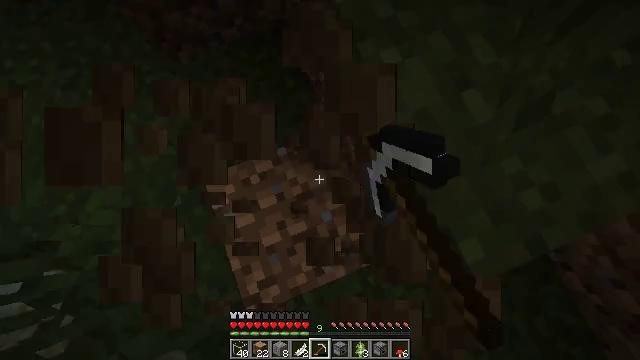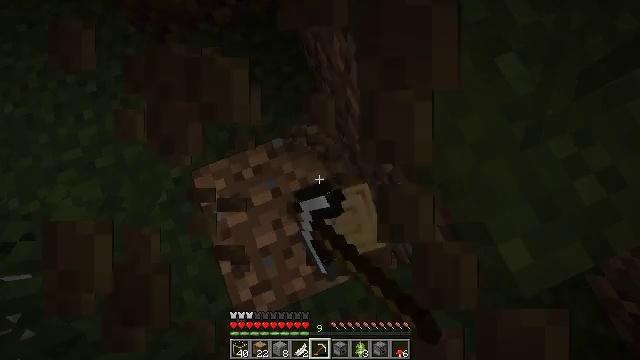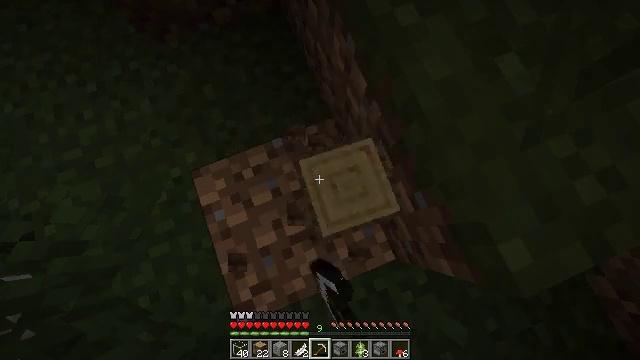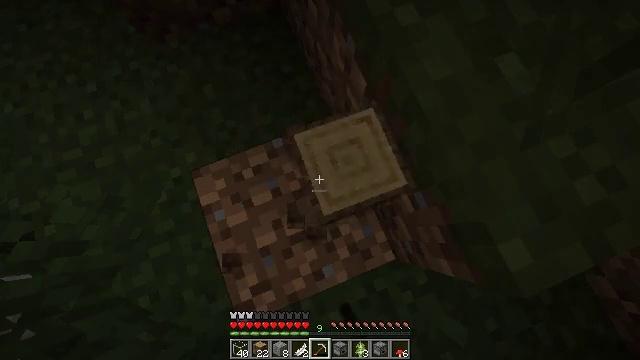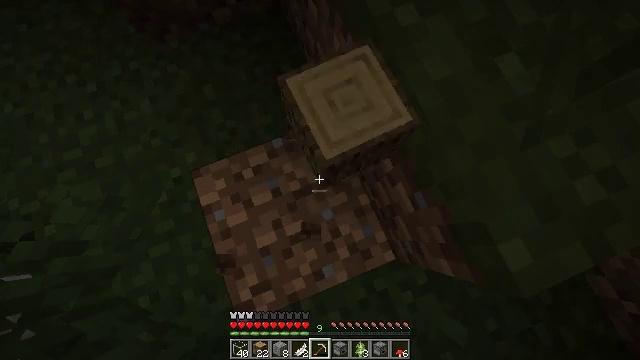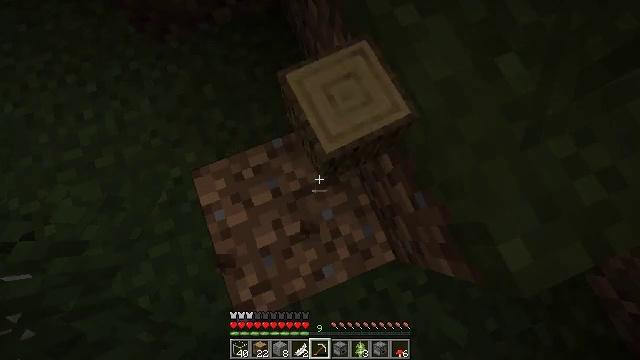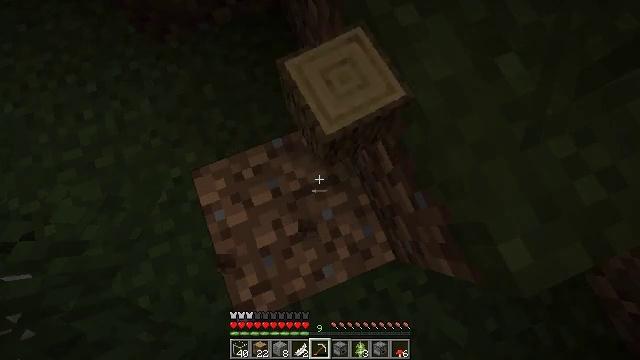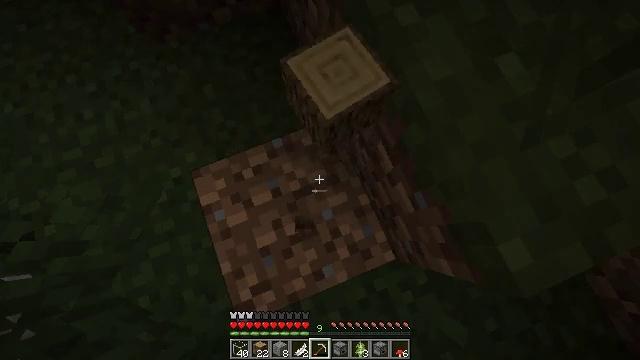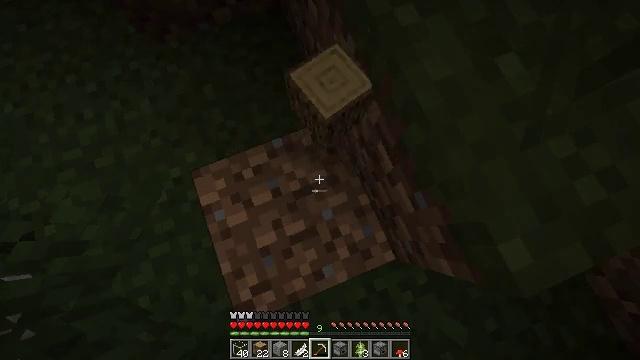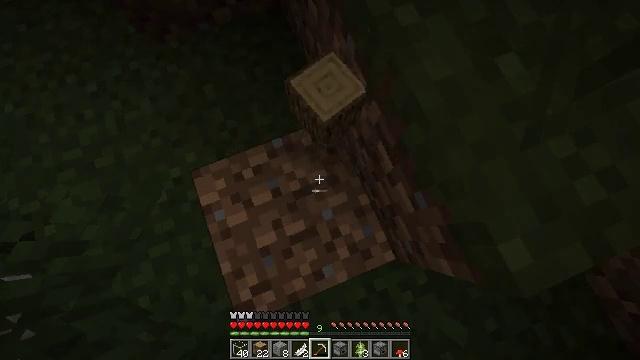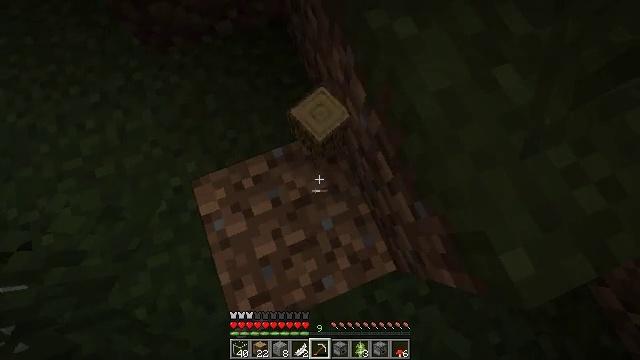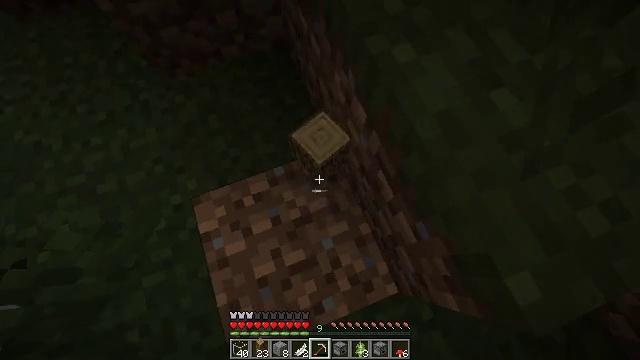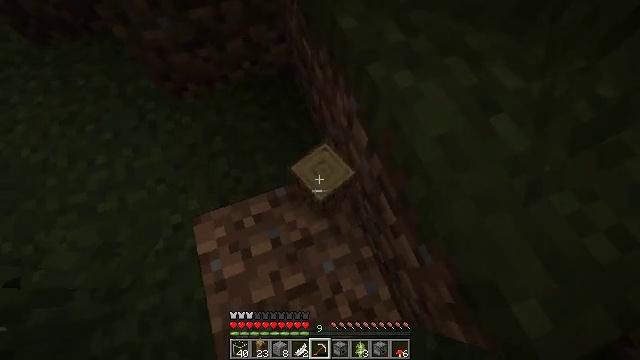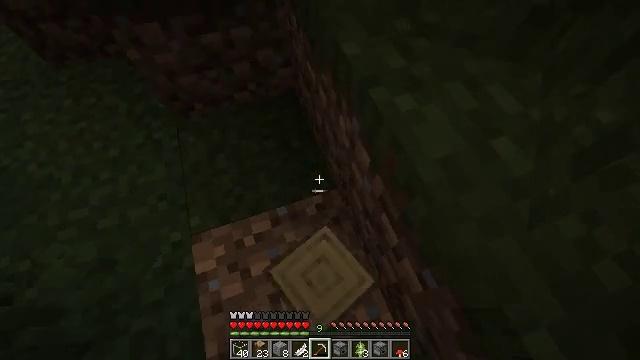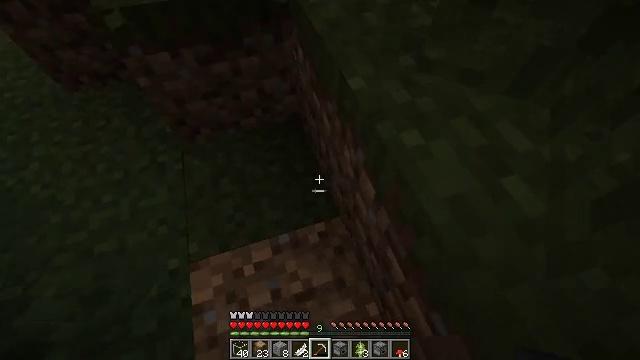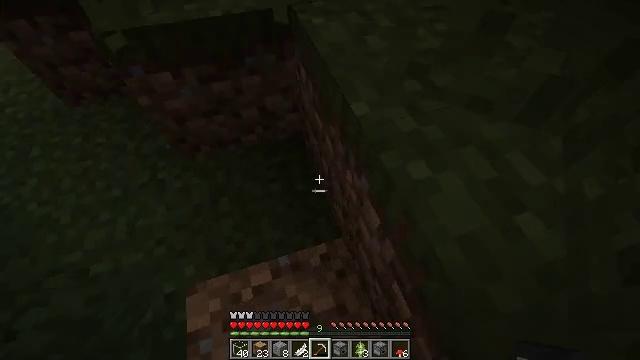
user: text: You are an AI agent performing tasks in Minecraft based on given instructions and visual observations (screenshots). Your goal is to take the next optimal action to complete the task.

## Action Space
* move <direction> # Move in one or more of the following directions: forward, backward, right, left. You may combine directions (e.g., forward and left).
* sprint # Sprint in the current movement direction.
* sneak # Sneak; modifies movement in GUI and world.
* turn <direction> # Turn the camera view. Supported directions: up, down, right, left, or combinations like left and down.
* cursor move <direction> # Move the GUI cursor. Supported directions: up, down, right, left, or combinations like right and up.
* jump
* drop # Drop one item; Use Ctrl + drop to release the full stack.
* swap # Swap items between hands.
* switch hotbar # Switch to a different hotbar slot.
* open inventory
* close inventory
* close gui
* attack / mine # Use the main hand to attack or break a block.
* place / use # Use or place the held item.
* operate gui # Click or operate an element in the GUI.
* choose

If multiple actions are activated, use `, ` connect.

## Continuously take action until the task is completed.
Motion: motion action
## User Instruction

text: Mine granite stairs.
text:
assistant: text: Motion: attack / mine
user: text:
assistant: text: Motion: attack / mine
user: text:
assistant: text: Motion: no_op
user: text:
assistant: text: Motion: no_op
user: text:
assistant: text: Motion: no_op
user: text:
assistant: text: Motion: no_op
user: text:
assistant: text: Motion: no_op
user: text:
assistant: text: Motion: no_op
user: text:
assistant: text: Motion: no_op
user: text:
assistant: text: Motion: turn up
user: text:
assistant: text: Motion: turn up
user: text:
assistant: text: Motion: turn up
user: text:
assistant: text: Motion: turn left and up
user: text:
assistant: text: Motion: move forward, turn left and up
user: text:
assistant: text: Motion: move forward, turn up
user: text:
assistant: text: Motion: move forward
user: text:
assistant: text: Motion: move forward
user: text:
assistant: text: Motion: move forward
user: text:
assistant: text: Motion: turn right and up
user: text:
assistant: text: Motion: turn right and up
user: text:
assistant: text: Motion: no_op
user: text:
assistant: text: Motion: no_op
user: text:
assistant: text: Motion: turn right and up
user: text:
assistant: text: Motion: move forward, turn right and up
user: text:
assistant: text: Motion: move forward, turn right and up
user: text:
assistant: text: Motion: move forward, turn up
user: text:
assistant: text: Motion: move forward, turn up, jump
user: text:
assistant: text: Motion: move forward, jump
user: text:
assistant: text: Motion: move forward, jump
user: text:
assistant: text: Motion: jump